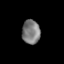
Tissue: skin
Cell type: Fibroblasts
Senescence score: 0.8054
Nuclear area (px): 424
Mean DAPI intensity: 124.552